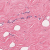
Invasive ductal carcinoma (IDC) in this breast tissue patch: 0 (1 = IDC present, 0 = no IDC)